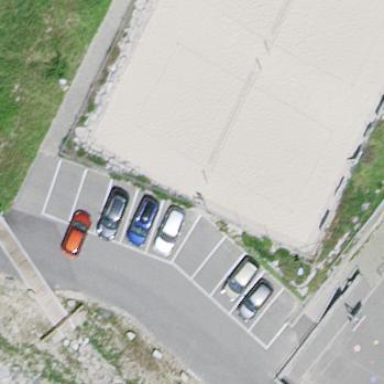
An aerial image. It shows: Parking area with surface.